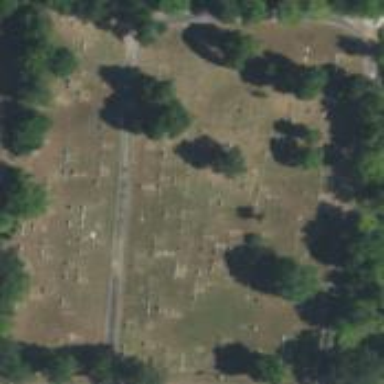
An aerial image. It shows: Cemetery.